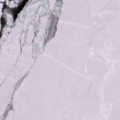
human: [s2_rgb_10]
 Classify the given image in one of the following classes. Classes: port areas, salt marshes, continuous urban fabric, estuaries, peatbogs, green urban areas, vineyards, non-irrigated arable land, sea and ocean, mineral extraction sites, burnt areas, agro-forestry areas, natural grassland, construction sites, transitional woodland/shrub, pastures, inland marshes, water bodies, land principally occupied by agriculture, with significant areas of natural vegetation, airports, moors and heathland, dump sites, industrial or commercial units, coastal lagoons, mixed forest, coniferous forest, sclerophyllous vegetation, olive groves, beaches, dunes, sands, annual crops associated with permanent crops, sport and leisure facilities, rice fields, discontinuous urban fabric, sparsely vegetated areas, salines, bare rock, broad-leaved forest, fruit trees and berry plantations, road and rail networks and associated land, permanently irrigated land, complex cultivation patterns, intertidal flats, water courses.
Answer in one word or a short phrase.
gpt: sea and ocean